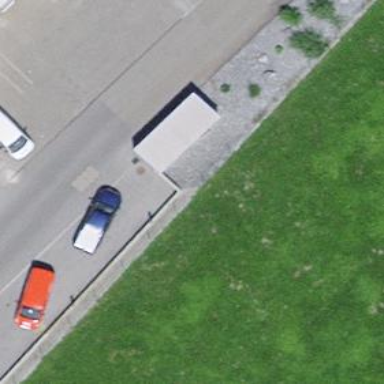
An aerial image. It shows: Wall barrier.